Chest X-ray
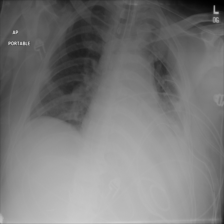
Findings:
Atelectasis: negative
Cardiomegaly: negative
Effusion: negative
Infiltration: negative
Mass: negative
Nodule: negative
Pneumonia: negative
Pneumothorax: negative
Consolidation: positive
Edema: negative
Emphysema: negative
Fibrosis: negative
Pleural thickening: negative
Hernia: negative